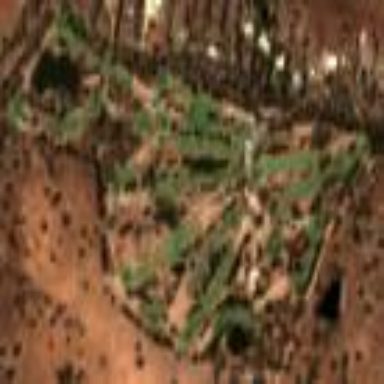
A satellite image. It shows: Golf course surrounded by greenery.